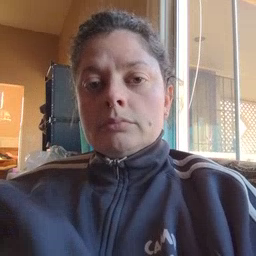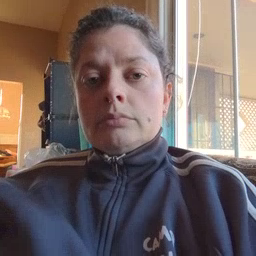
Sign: beside